Question: How to read all columns of a File using Microsoft.Sharepoint.Client.dll.
Actually my documents resides into sub folders so i am using ExecuteQuery() and once i am reaching to the specified documents folder then loading all the files into filecollection of that folder in to Context and then trying to read the columns of the webpage along with the excel file name.

In the above Image you can find the Yellow highligted columns.I want to read those columns from c#.
Below is the code which i had written:-
'''
string siteUrl = @"http://localhost";
ClientContext clientContext = new ClientContext(siteUrl);
clientContext.Credentials = new NetworkCredential("*****", "*****", "*****");
Web site = clientContext.Web;
FolderCollection SearchFolder = site.Folders;
clientContext.Load(SearchFolder);
clientContext.ExecuteQuery();
//Iterating each folder inside the website
foreach (Folder searchFolder in SearchFolder)
{
if (searchFolder.Name == "Random Scan Tracking")
{
//Displays and Logs Message
_loggerDetails.LogMessage = "Search Folder : " + searchFolder.Name;
_writeLog.LogDetails(_loggerDetails.LogLevel_Info, _loggerDetails.LogMessage);
Console.WriteLine("Search Folder : " + searchFolder.Name);
FolderCollection RegionFolder=searchFolder.Folders;
clientContext.Load(RegionFolder);
clientContext.ExecuteQuery();
//Iterating each Region Folder inside the Random Scan Folder
foreach (Folder regionFolder in RegionFolder)
{
Console.WriteLine("Region Folder : " + regionFolder.Name);
//Displays and Logs Message
_loggerDetails.LogMessage = "Region Folder : " + regionFolder.Name;
_writeLog.LogDetails(_loggerDetails.LogLevel_Info, _loggerDetails.LogMessage);
FolderCollection StateFOlder=regionFolder.Folders;
clientContext.Load(StateFOlder);
clientContext.ExecuteQuery();
//Iterating each State Folder inside the Region Folder
foreach (Folder stateFolder in StateFOlder)
{
Console.WriteLine("State Folder : " + stateFolder.Name);
//Displays and Logs Message
_loggerDetails.LogMessage = "State Folder : " + stateFolder.Name;
_writeLog.LogDetails(_loggerDetails.LogLevel_Info, _loggerDetails.LogMessage);
FolderCollection CountyFolder=stateFolder.Folders;
clientContext.Load(CountyFolder);
clientContext.ExecuteQuery();
//Iterating each County Folder inside the State Folder
foreach (Folder countyFolder in CountyFolder)
{
Console.WriteLine("County Folder : " + countyFolder.Name);
//Displays and Logs Message
_loggerDetails.LogMessage = "County Folder : " + countyFolder.Name;
_writeLog.LogDetails(_loggerDetails.LogLevel_Info, _loggerDetails.LogMessage);
FolderCollection MonthFolder=countyFolder.Folders;
clientContext.Load(MonthFolder);
clientContext.ExecuteQuery();
//Iterating each Month Folder inside the County Folder
foreach (Folder monthFolder in MonthFolder)
{
Console.WriteLine("Month Folder : " + monthFolder.Name);
//Displays and Logs Message
_loggerDetails.LogMessage = "Month Folder : " + monthFolder.Name;
_writeLog.LogDetails(_loggerDetails.LogLevel_Info, _loggerDetails.LogMessage);
FileCollection flc=monthFolder.Files;
clientContext.Load(flc);
clientContext.ExecuteQuery();
foreach (Microsoft.SharePoint.Client.File file in flc)
{
Console.WriteLine("File Name : " + file.Name);
Console.WriteLine("File Check out By Name : " + file.CheckedOutByUser.ToString());
Console.WriteLine("FileCheck in Comment : " + file.CheckInComment.ToString());
Console.WriteLine("Modified ByComment : " + file.ModifiedBy.ToString());
Console.WriteLine("Modified Date : " + file.TimeLastModified.ToString());
Console.WriteLine("Created Date : " + file.TimeCreated.ToString());
//Displays and Logs Message
_loggerDetails.LogMessage = "File Name : " + file.Name;
_writeLog.LogDetails(_loggerDetails.LogLevel_Info, _loggerDetails.LogMessage);
//Displays and Logs Message
_loggerDetails.LogMessage = "File Check out By Name : " + file.CheckedOutByUser.ToString();
_writeLog.LogDetails(_loggerDetails.LogLevel_Info, _loggerDetails.LogMessage);
//Displays and Logs Message
_loggerDetails.LogMessage = "FileCheck in Comment : " + file.CheckInComment.ToString();
_writeLog.LogDetails(_loggerDetails.LogLevel_Info, _loggerDetails.LogMessage);
//Displays and Logs Message
_loggerDetails.LogMessage = "Modified ByComment : " + file.ModifiedBy.ToString();
_writeLog.LogDetails(_loggerDetails.LogLevel_Info, _loggerDetails.LogMessage);
//Displays and Logs Message
_loggerDetails.LogMessage = "Modified Date : " + file.TimeLastModified.ToString();
_writeLog.LogDetails(_loggerDetails.LogLevel_Info, _loggerDetails.LogMessage);
//Displays and Logs Message
_loggerDetails.LogMessage = "Created Date : " + file.TimeCreated.ToString();
_writeLog.LogDetails(_loggerDetails.LogLevel_Info, _loggerDetails.LogMessage);
}
}
}
}
}
}
}
'''
I am able to read the filename, modified by of each file but i want to read the Modified Date, Review Status, Comments and Checked out to columns also.
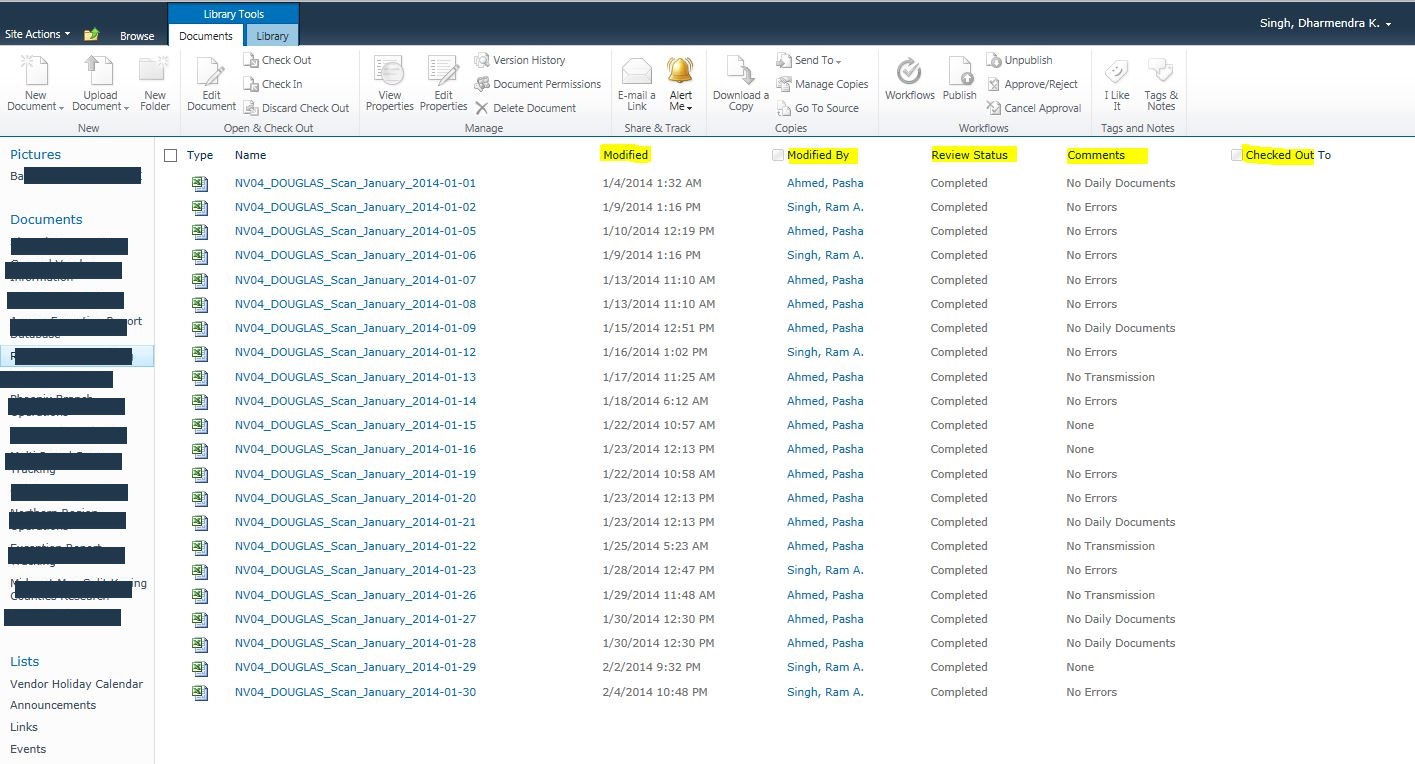
Answer: In your last foreach statement :
Add following code:
'''
ListItem item = file.ListItemAllFields;
clientContext.Load(item);
clientContext.ExecuteQuery();
string strModified = item["Modified"].ToString();
strint comments = item["Comments"].ToString();
'''
Get other fields like this.
Hope this works for you.